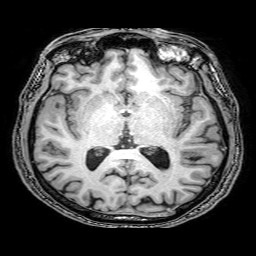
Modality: T1w
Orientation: coronal
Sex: male
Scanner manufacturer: philips
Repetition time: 0.008233 s
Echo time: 0.00377 s